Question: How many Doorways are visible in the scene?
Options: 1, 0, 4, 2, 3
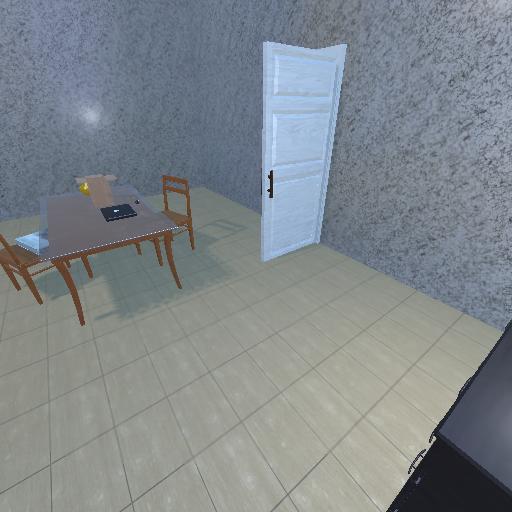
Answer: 1